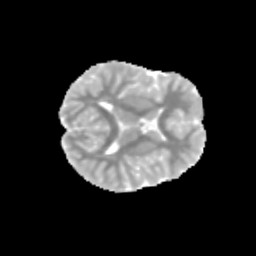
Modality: MD
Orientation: axial
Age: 12
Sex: male
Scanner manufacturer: siemens
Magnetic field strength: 3 T
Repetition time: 3.8 s
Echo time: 0.07 s